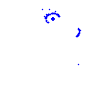
Particle: proton